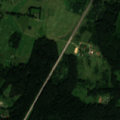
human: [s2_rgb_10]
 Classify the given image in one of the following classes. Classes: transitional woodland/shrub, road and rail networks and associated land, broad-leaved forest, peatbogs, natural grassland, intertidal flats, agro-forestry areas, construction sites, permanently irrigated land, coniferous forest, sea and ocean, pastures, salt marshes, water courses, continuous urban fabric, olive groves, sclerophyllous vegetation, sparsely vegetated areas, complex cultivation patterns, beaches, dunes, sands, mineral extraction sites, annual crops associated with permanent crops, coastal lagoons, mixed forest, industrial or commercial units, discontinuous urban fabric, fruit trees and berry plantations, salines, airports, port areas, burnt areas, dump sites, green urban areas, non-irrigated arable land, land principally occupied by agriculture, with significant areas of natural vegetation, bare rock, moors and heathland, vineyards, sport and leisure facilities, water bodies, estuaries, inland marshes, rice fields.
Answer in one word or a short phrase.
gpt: non-irrigated arable land, pastures, complex cultivation patterns, coniferous forest, mixed forest, transitional woodland/shrub